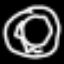
Label: donut